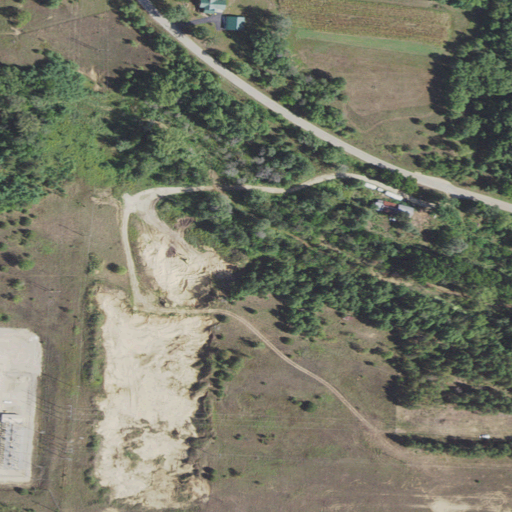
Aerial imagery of valley in Wisconsin named Dry Hollow containing pasture, deciduous forest, barren land, open development, low intensity development, mixed forest, and medium intensity development